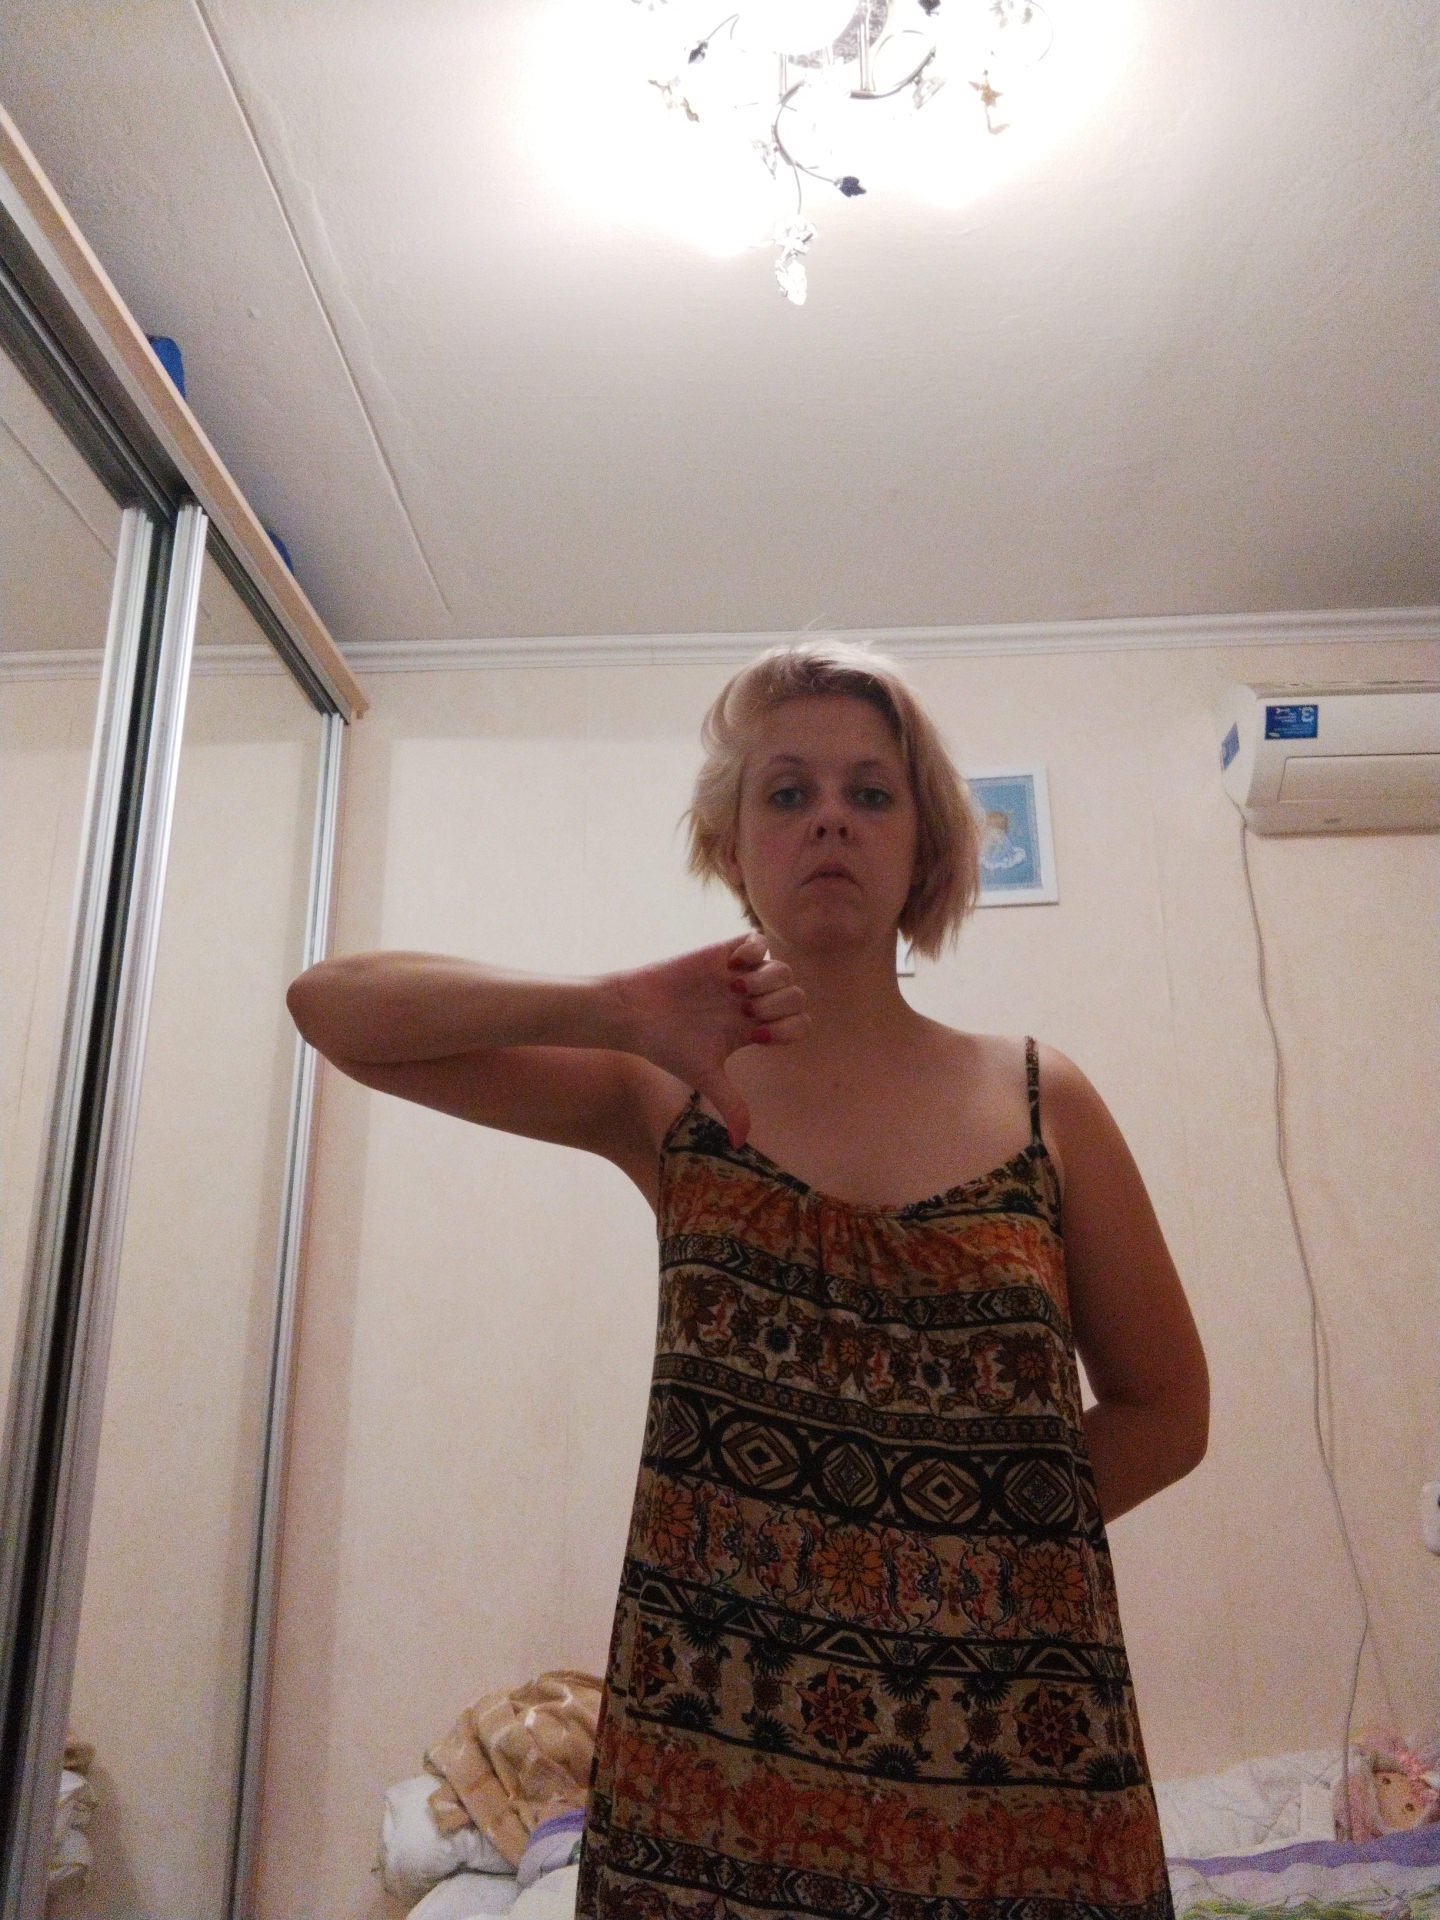
Label: noise